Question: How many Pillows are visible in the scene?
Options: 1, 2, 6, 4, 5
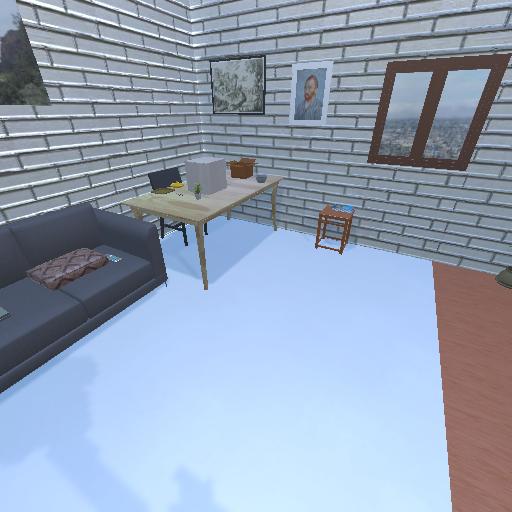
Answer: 1